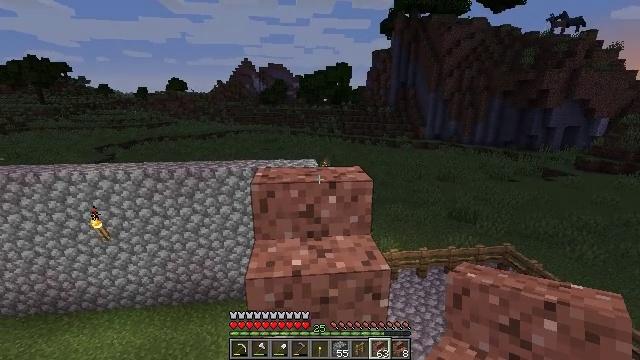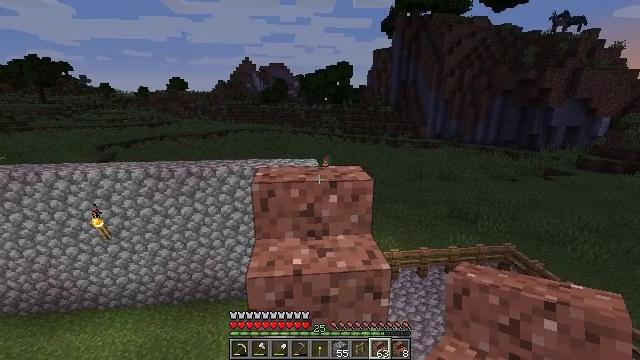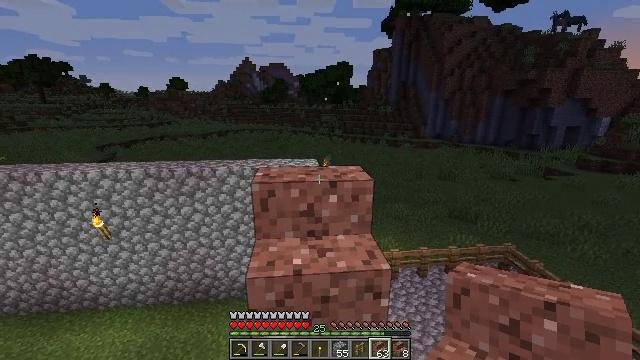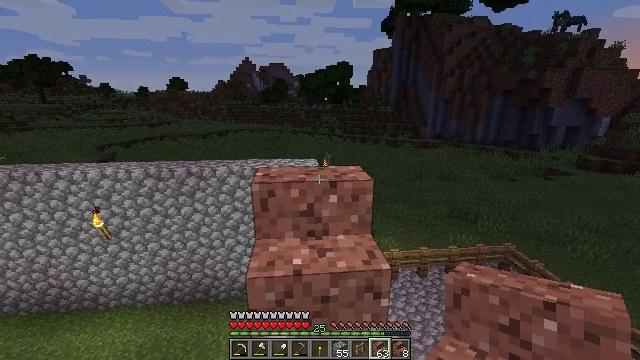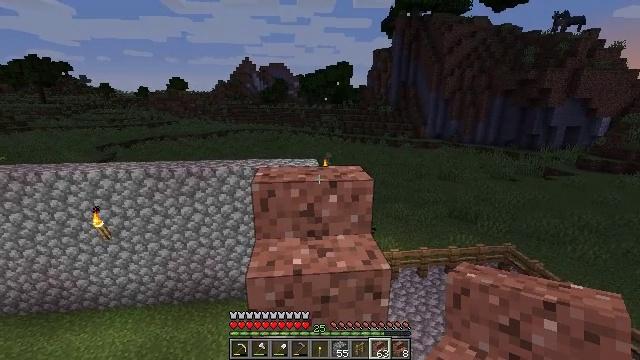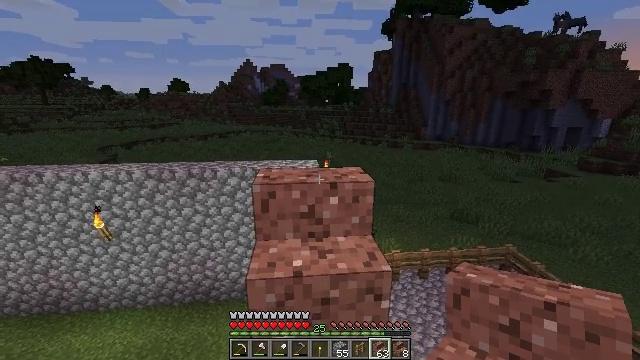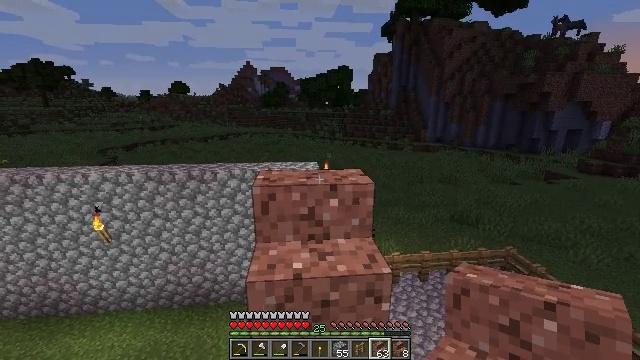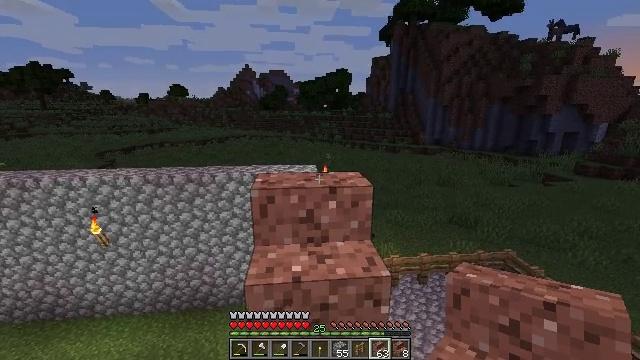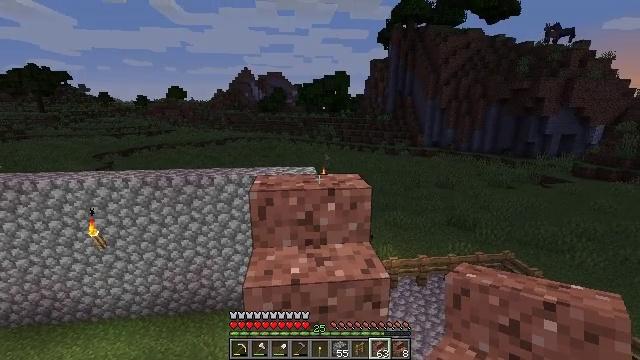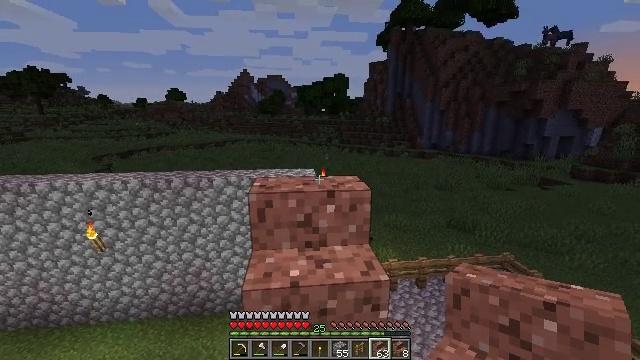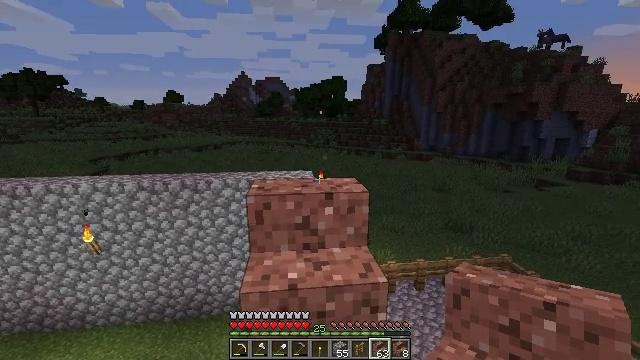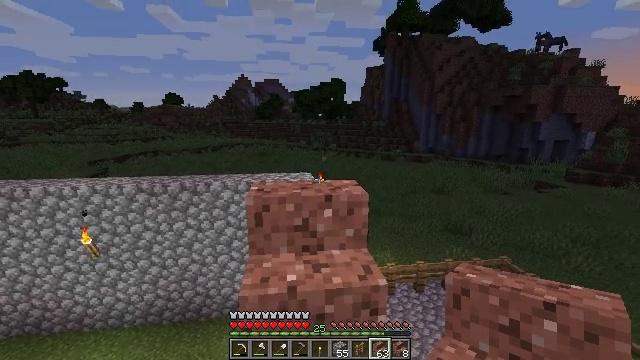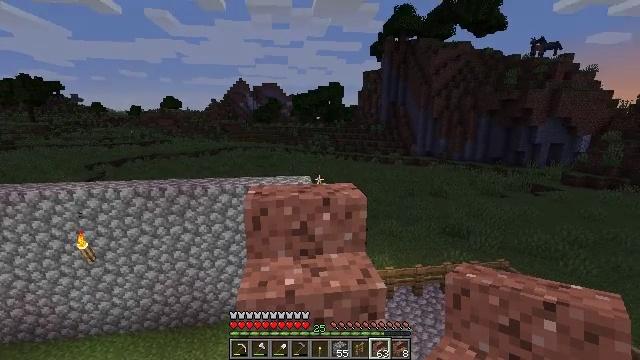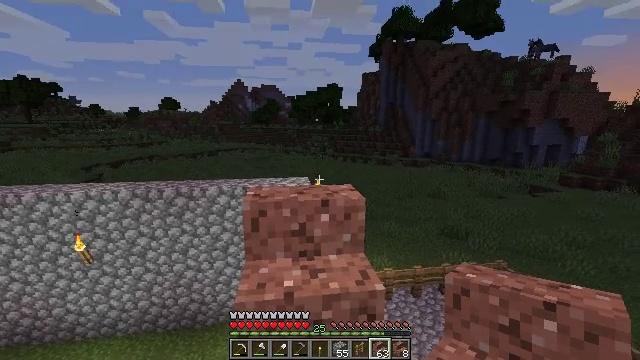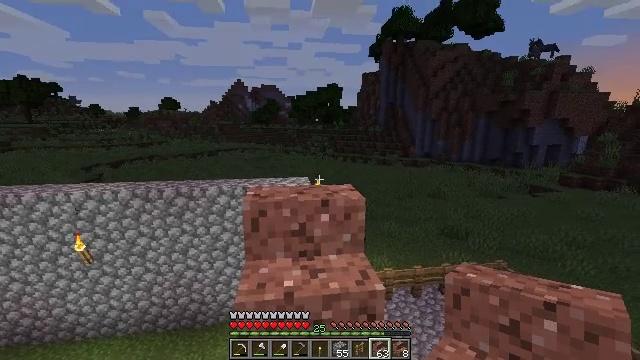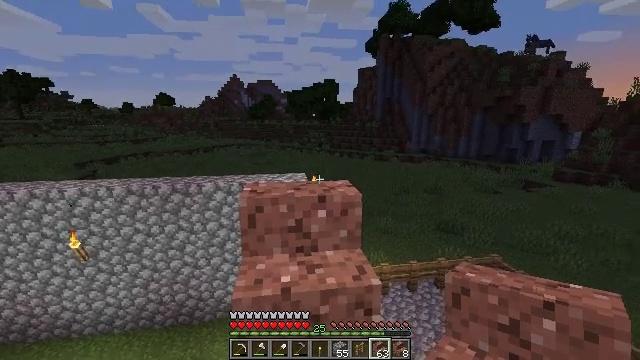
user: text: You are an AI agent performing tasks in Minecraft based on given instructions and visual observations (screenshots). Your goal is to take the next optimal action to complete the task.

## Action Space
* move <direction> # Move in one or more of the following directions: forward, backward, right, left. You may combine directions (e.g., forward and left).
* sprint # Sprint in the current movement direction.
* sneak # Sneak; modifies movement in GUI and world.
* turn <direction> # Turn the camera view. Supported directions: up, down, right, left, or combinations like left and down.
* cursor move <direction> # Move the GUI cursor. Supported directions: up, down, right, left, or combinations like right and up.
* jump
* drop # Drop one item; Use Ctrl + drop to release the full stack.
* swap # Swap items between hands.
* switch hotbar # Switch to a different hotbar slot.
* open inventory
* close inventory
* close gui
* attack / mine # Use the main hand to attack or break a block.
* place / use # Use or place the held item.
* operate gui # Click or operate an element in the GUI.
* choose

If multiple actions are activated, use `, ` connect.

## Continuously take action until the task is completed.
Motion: motion action
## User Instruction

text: Disassemble the granite stairs for reuse.
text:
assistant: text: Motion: no_op
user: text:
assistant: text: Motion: no_op
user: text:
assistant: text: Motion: no_op
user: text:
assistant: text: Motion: no_op
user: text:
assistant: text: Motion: no_op
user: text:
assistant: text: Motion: no_op
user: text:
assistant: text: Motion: no_op
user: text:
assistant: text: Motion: no_op
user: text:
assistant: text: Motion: no_op
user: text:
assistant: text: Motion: no_op
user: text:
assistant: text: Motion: no_op
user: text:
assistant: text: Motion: no_op
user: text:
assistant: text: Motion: no_op
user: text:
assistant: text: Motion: no_op
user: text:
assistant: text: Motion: no_op
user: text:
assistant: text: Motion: turn down
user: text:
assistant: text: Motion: no_op
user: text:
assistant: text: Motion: no_op
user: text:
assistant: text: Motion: no_op
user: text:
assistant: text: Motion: no_op
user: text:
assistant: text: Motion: no_op
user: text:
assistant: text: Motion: no_op
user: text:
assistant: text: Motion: no_op
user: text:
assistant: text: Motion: no_op
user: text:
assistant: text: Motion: no_op
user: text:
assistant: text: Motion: no_op
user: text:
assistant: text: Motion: no_op
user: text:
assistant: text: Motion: no_op
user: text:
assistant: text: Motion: no_op
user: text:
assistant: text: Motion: no_op